Interaction volume radius: 10 \u00c5
Interaction volume height: 30 \u00c5
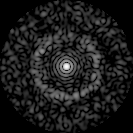
Disorder parameter: 0.8269